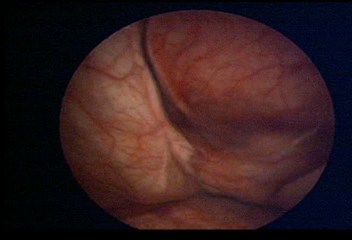
Modality: WLC
Class: Foreign bodies
Subclass: AirBubble
Bladder cancer association: No
Annotated structures: Air bubble